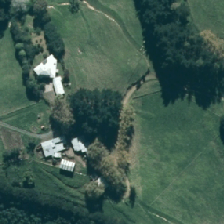
Land cover: broadleaved_indigenous_hardwood